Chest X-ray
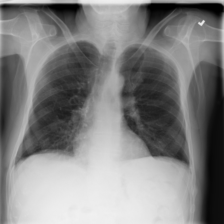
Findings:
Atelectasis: positive
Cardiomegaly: negative
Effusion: negative
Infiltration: positive
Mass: negative
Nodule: negative
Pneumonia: negative
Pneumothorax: negative
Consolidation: negative
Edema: negative
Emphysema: negative
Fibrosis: negative
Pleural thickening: negative
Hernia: negative